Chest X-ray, AP view. Patient: 54 years old, sex F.
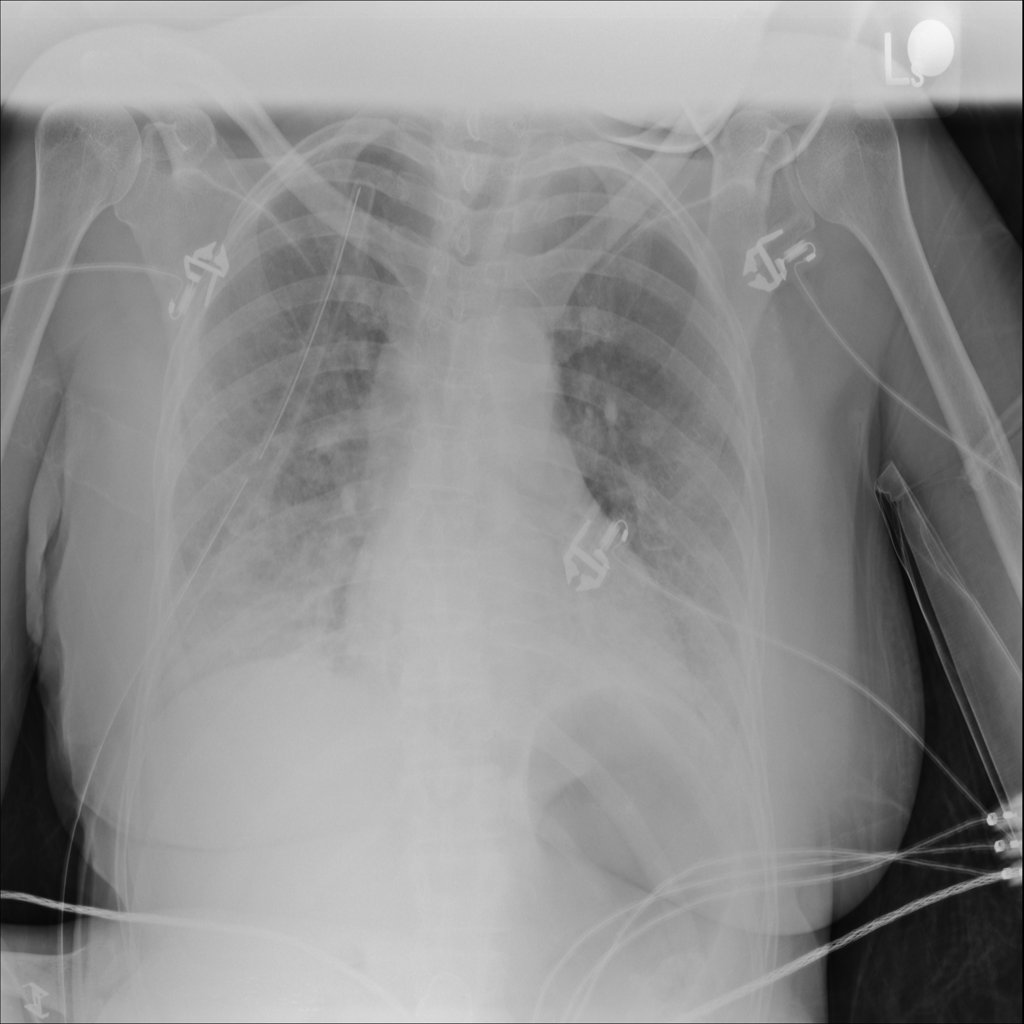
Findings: No Finding